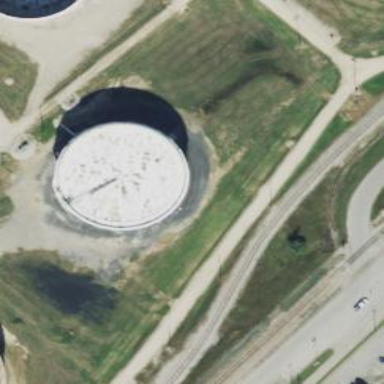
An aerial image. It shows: Building with storage tank.